CT reconstruction: vmi40
Segmentation target: lesions
Patient: M, age 72
ISS stage: Stage 3
Metal implant: no
Notes: Extra L6 vertebra
Axial slice:
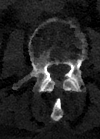
Sagittal slice:
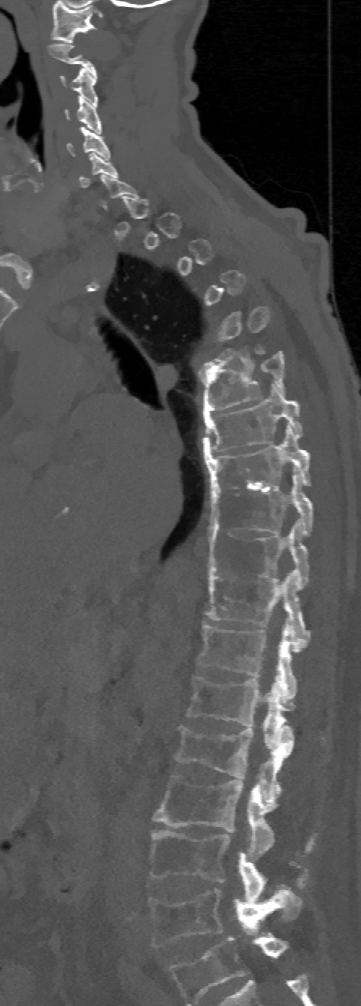